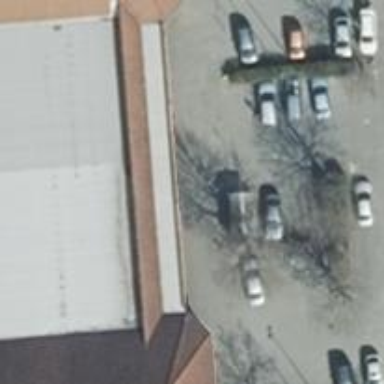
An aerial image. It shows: Parking aisle designated as service road.